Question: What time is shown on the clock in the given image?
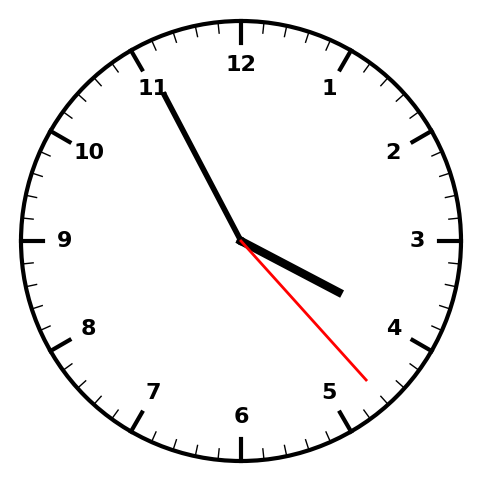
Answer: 03:55:23